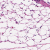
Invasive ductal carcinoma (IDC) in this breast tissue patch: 0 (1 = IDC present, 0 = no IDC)